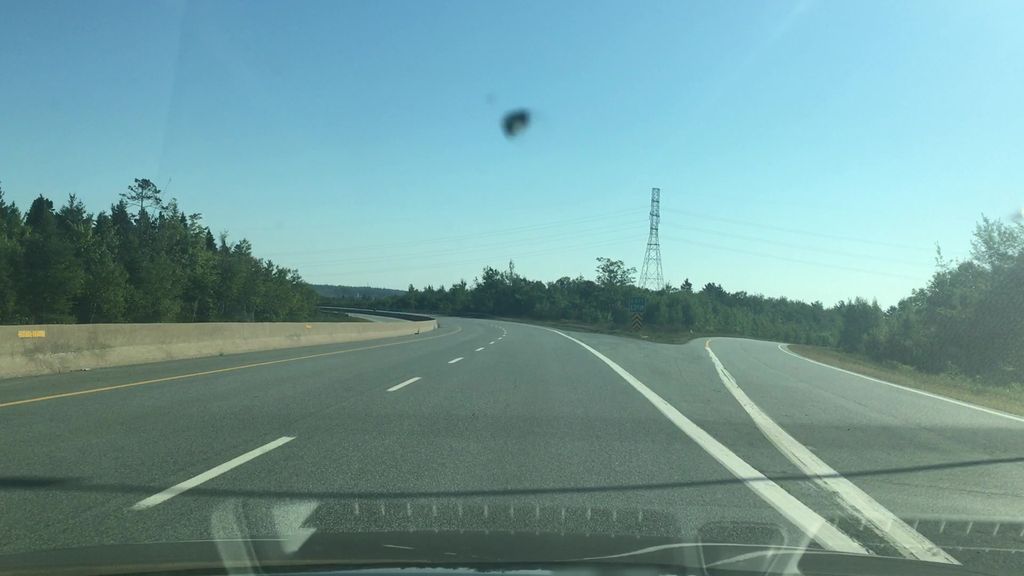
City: halifax